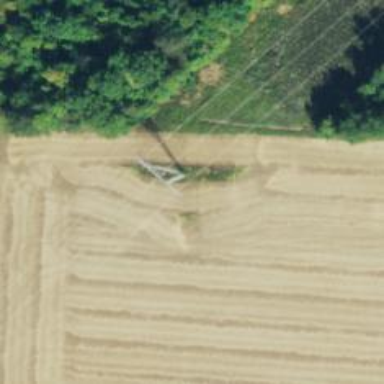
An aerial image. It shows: Lattice structure tower used for power distribution.